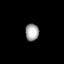
Tissue: lung
Cell type: Myeloid cells
Senescence score: 0.6889
Nuclear area (px): 227
Mean DAPI intensity: 164.683